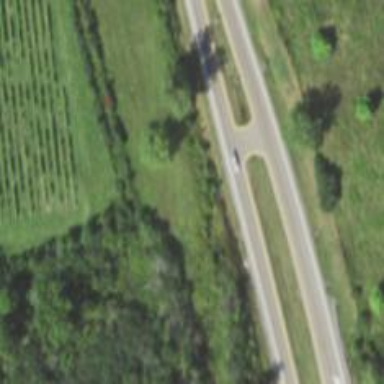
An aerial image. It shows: Trunk highway.